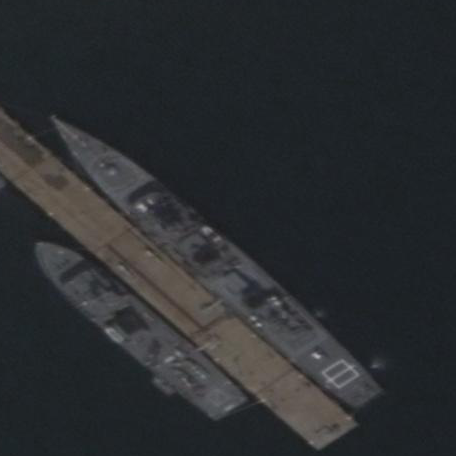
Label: cruiser